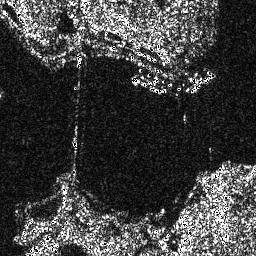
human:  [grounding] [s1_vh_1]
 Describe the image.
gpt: In the satellite image, there is  <ref>1 medium ship </ref> <box>[[73, 26, 84, 35, 0]]</box> located at right,  <ref>1 medium ship </ref> <box>[[51, 28, 64, 36, 0]]</box> located at center.